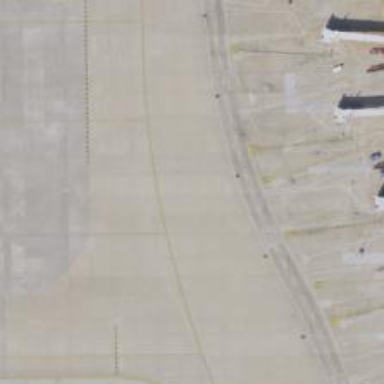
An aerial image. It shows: View of taxiway at the airport.